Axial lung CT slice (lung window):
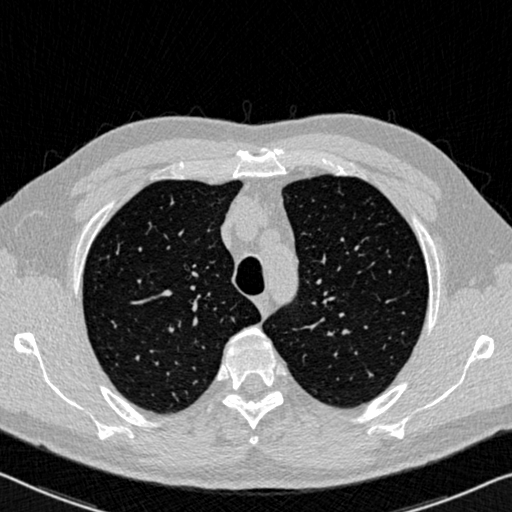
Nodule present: no